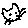
Label: cat